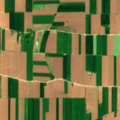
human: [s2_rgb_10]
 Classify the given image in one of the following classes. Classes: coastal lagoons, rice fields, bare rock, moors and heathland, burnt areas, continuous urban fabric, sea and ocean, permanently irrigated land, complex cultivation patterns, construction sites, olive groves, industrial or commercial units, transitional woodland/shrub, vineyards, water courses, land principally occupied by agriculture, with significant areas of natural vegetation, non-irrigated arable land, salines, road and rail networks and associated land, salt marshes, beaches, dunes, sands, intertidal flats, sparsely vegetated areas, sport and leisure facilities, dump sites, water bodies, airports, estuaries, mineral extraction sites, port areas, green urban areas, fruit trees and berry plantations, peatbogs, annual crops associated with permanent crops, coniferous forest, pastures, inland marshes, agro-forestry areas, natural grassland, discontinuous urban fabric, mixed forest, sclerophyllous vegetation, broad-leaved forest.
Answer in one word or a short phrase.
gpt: non-irrigated arable land